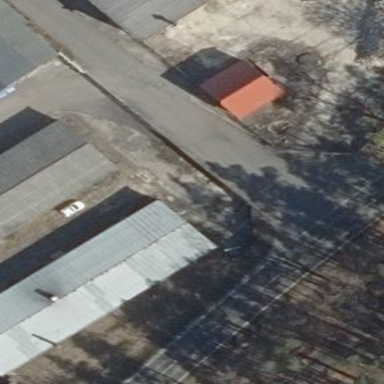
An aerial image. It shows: Commercial building.